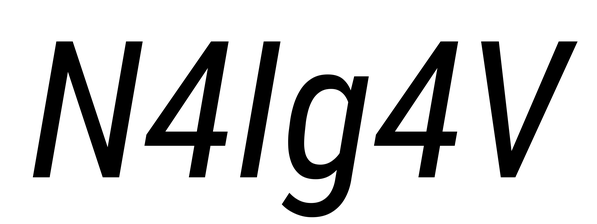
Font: Roboto-Italic_Condensed_Italic